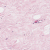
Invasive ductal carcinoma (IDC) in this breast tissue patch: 0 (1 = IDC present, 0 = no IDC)